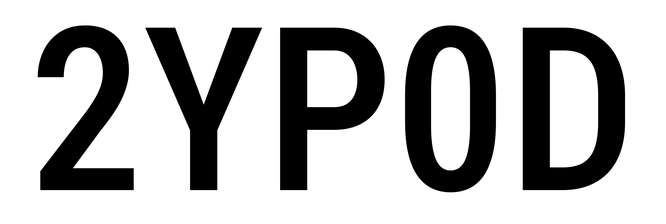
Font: Roboto_Condensed_Medium